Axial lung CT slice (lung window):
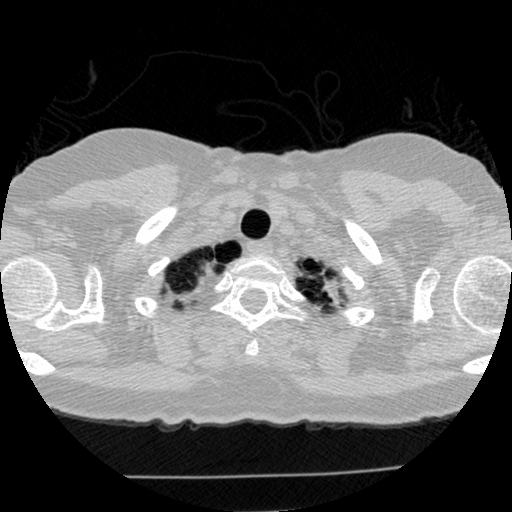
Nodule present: no